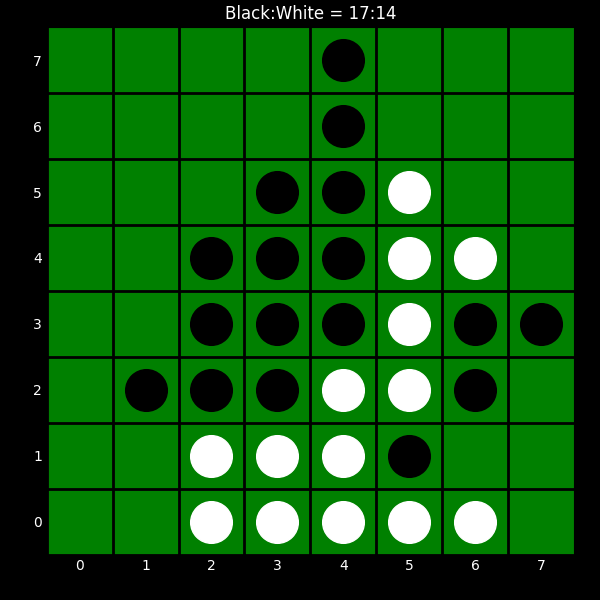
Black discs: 17
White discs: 14